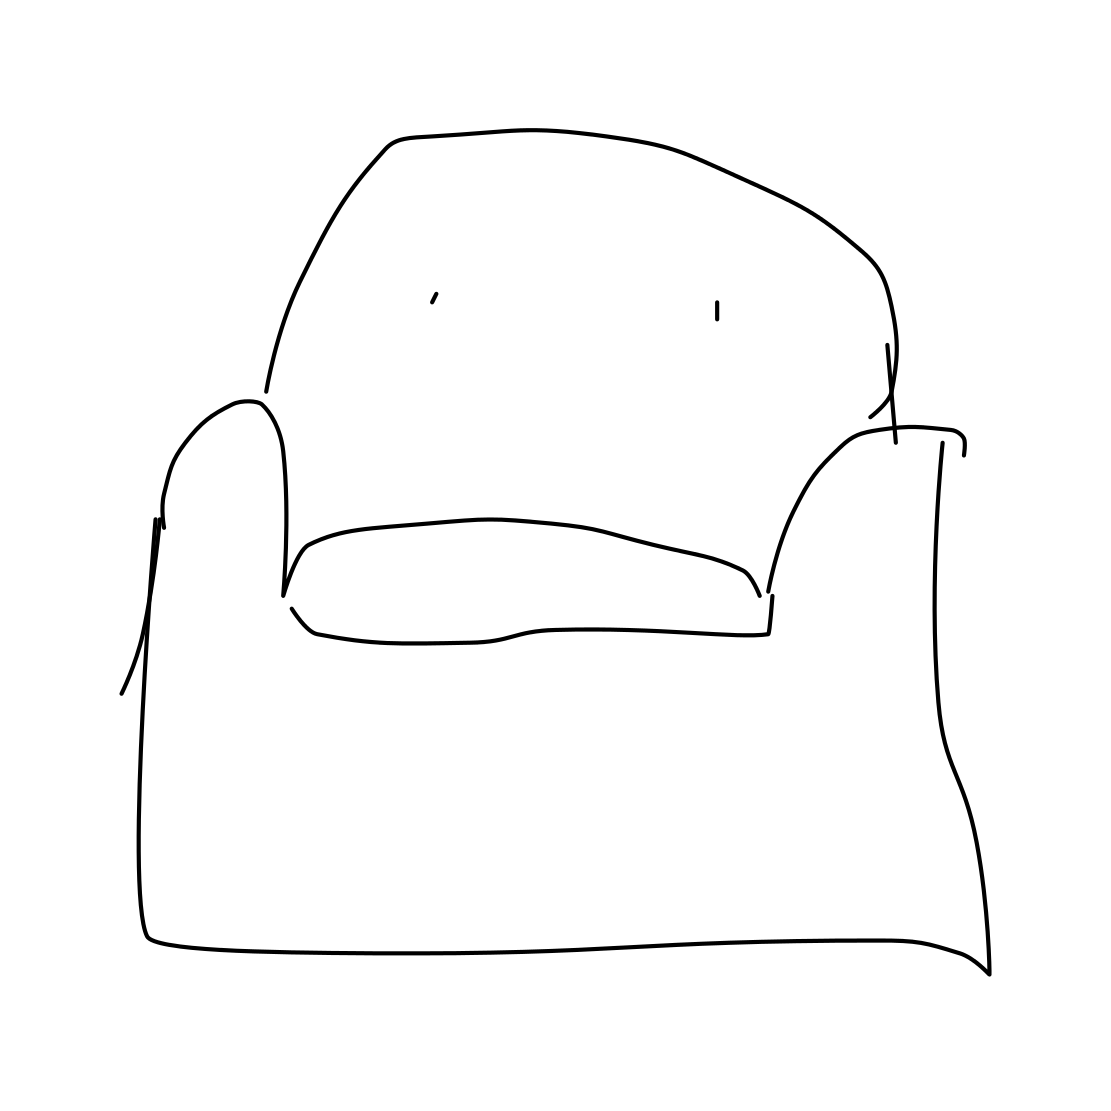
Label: armchair